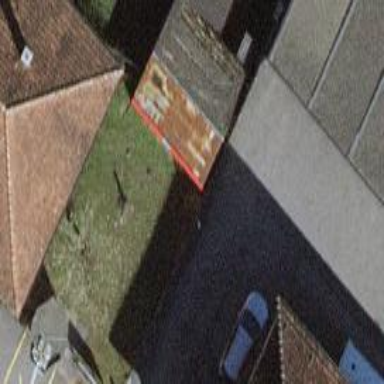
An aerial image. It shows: Garage.